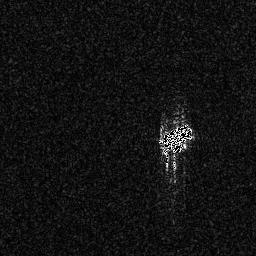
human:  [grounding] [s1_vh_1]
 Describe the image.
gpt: In the satellite image, there is  <ref>1 medium ship </ref> <box>[[61, 48, 76, 59, 0]]</box> located at center.